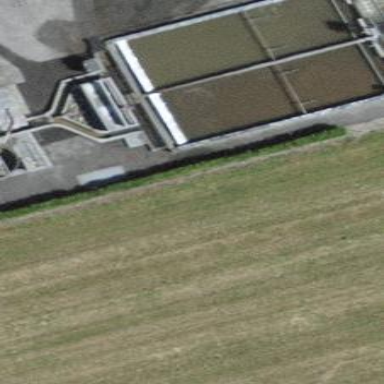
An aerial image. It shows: Body of wastewater.